Question: I have recently migrated a project from x32 to x64 in VS professional 2008 and I'm getting this weird linker errors:
'''
error LNK2001: unresolved external symbol __imp_PostMessageW
error LNK2001: unresolved external symbol __imp_FlushFileBuffers
error LNK2001: unresolved external symbol __imp_WriteFile
error LNK2001: unresolved external symbol __imp_WaitForSingleObject
error LNK2001: unresolved external symbol __imp_SetFilePointer
error LNK2001: unresolved external symbol __imp_EnterCriticalSection
...
'''
And more of this nature.
I am including in the linker.
Running on Windows 7 x64.
Additional Dependencies:

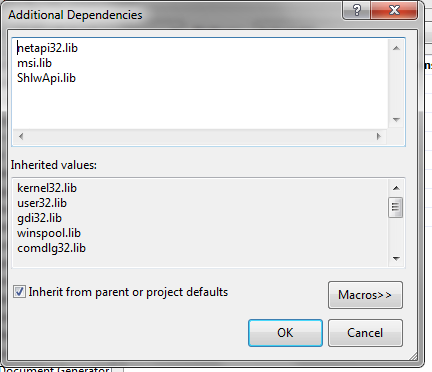
Answer: The solution for my problem was setting with '"C:\Program Files\Microsoft SDKs\Windows6.0A\Libd"' instead of '"C:\Program Files\Microsoft SDKs\Windows6.0A\Lib"'.